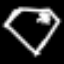
Label: diamond